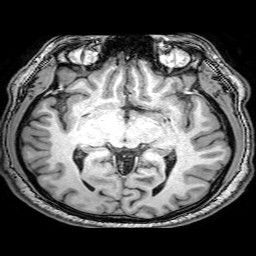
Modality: T1w
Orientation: coronal
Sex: male
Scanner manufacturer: philips
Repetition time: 0.008203 s
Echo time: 0.00377 s